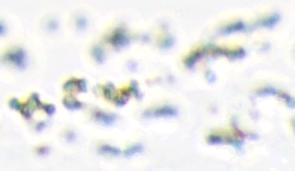
Label: Phaeocystis